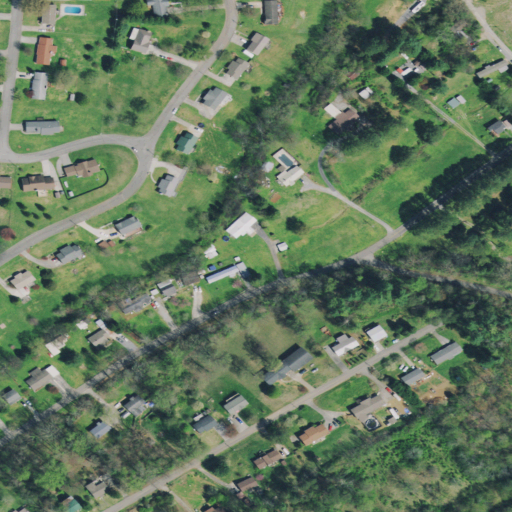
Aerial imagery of valley in Tennessee named Self Hollow containing open development, low intensity development, deciduous forest, pasture, medium intensity development, mixed forest, and evergreen forest